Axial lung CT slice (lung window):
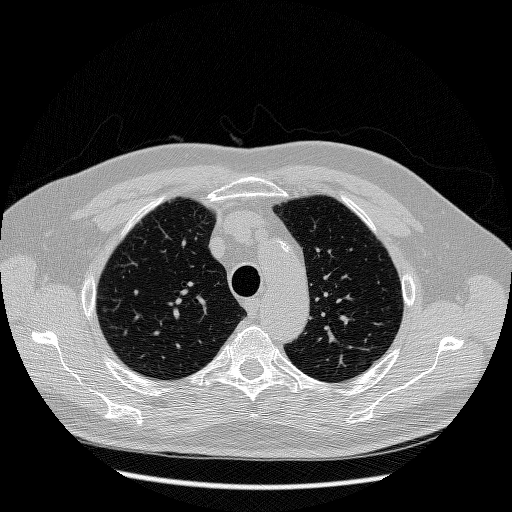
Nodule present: no